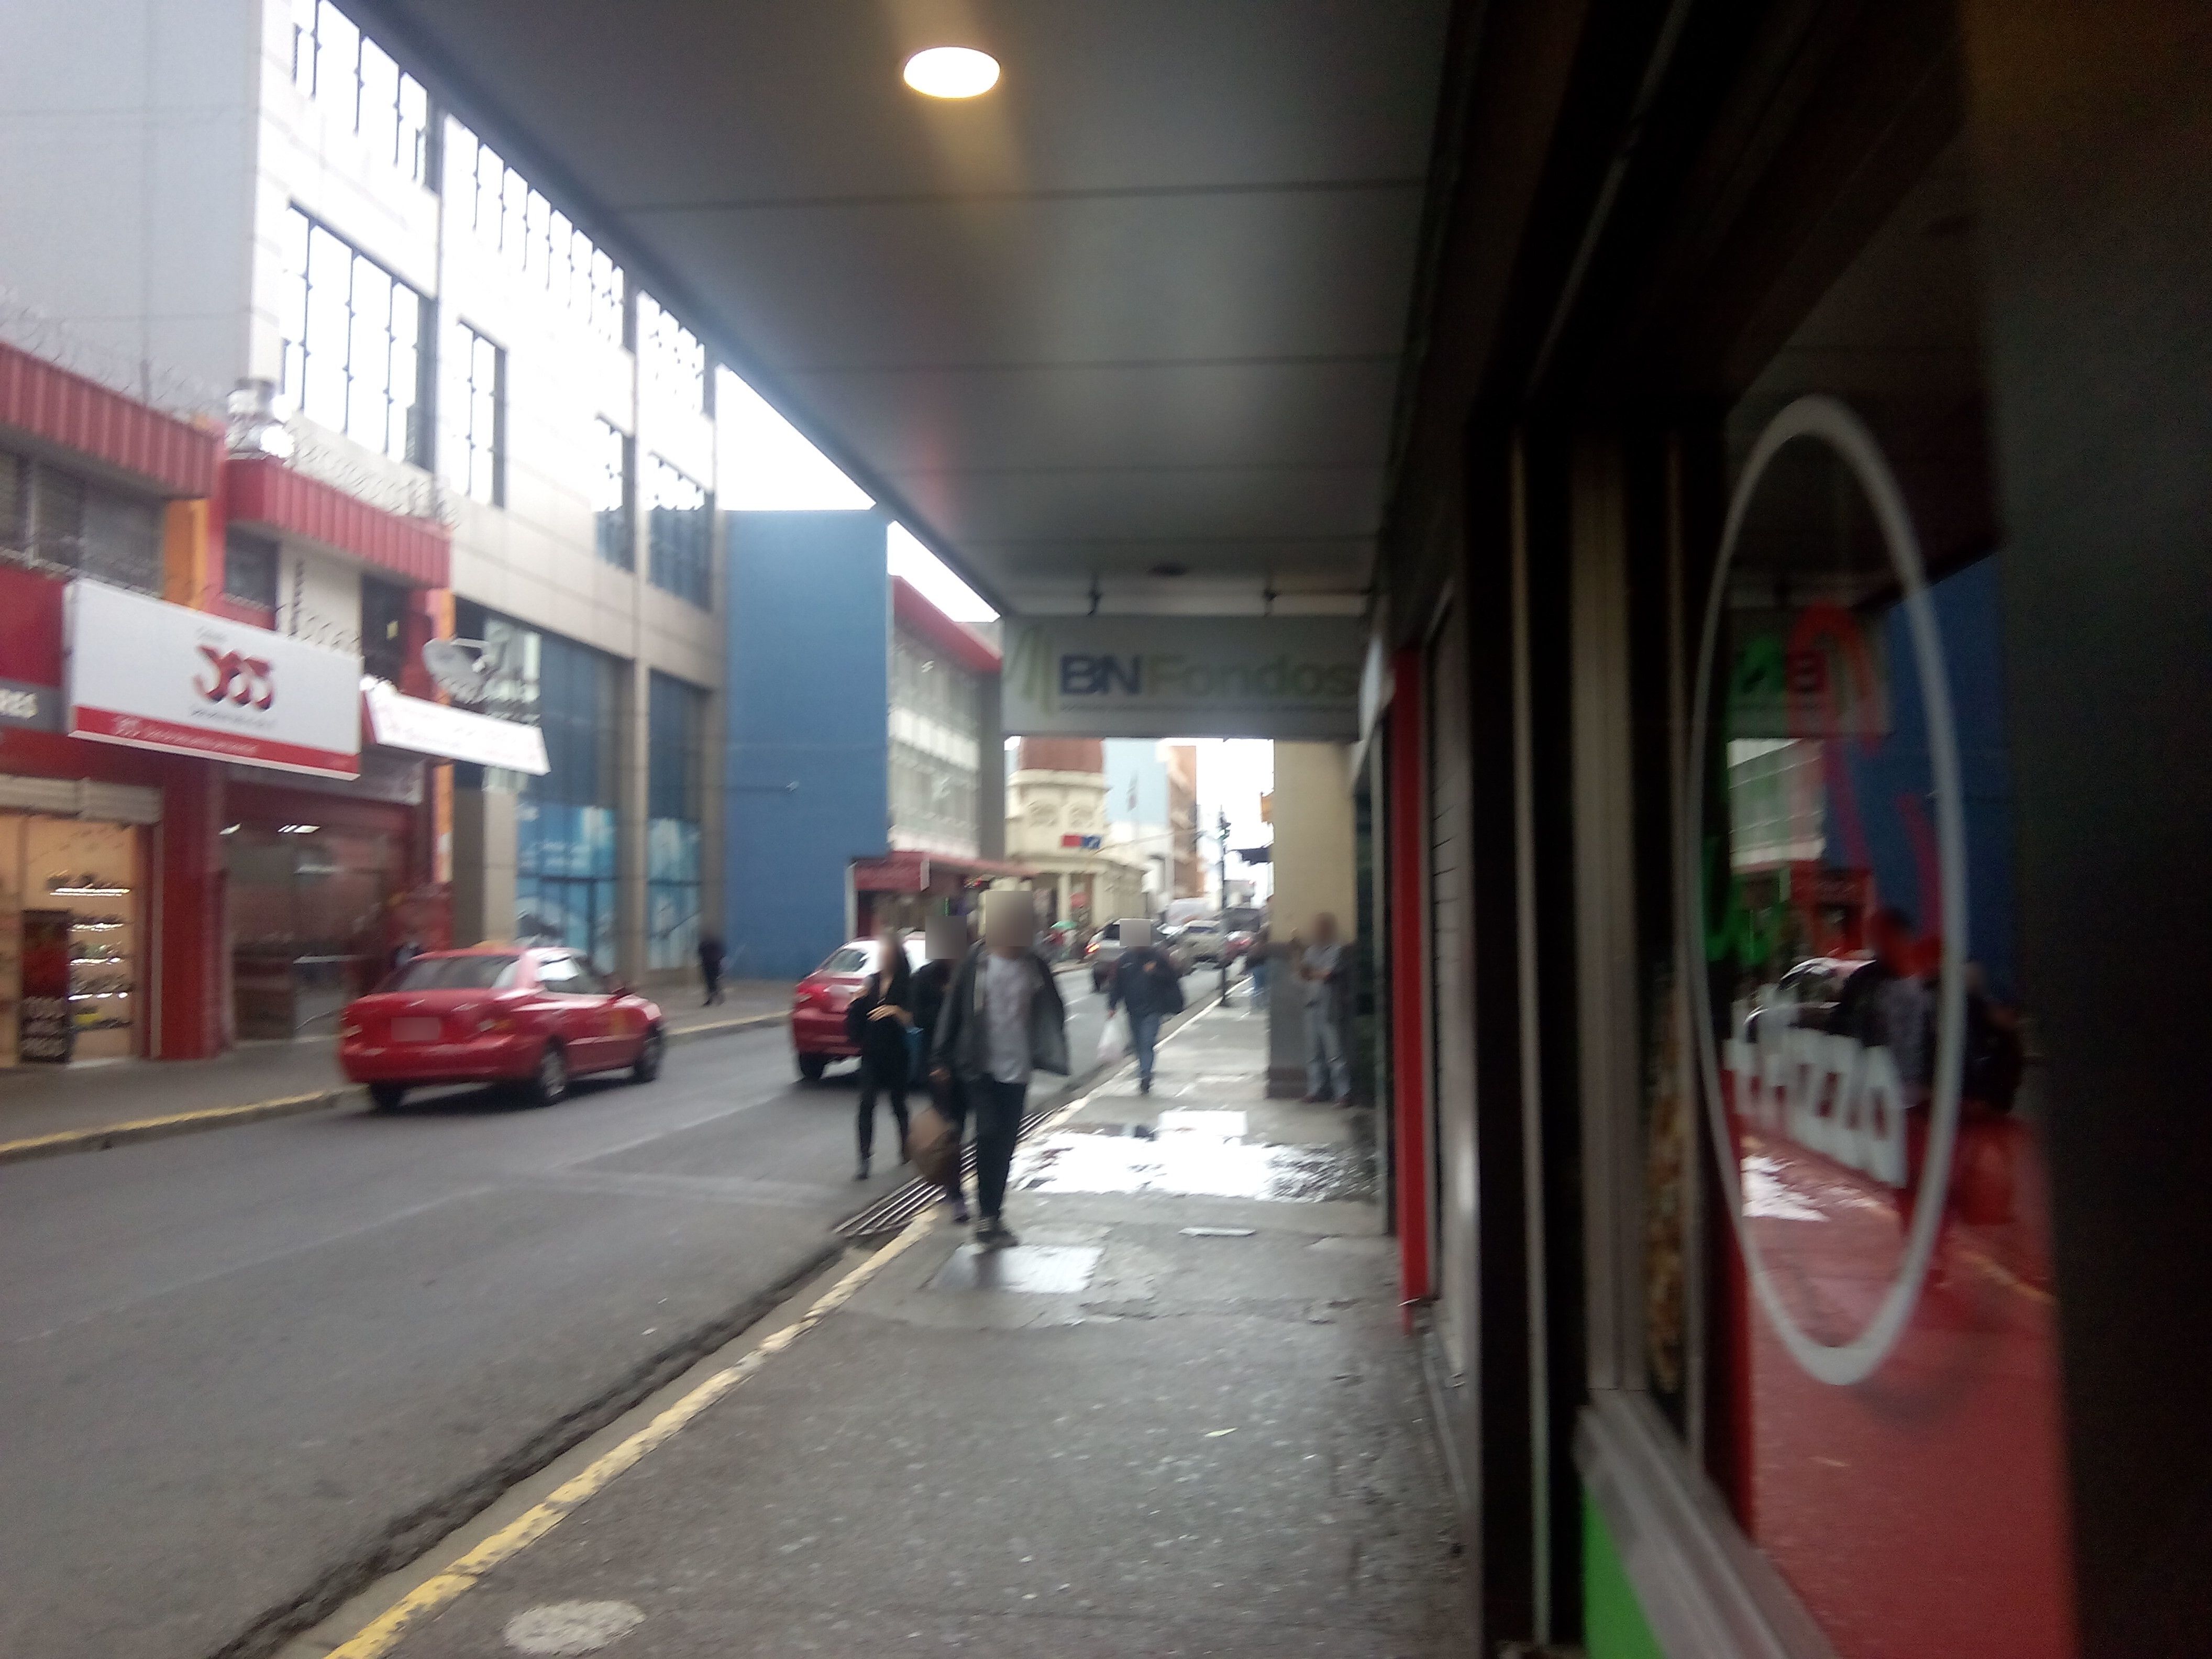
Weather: clear
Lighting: day
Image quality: good
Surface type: walking surface
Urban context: urban centre
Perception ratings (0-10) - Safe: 7.24, Lively: 6.96, Beautiful: 3.36, Boring: 3.41, Depressing: 2.48, Wealthy: 0.78